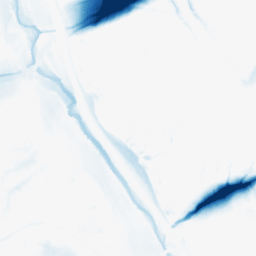
Category: morphological
Decomposition family: morphological_ellipse
Decomposition parameters: operation: closing
width: 50
height: 30
Upsampling method: cubic_catmull_rom
Upsampling parameters: scale: 8
Upsampling scale: 8